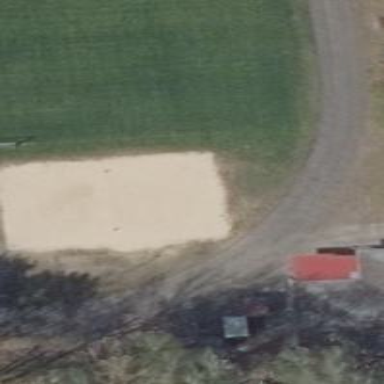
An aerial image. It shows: Sandy pitch designated for beach volleyball.